Field crop: maize
Growth stage: 1
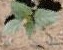
Species: datura